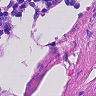
Metastatic tissue present: no